Question: I have a Bootstrap list-group with several items in it, and a filter text box. When more than one item is added or removed from the group at the same time, the items get reordered.

In the removal case, all the remaining items are shifted to the top, and the removed items are shifted down for their animation. For example, suppose a list of three items: x, y, and z. The filter suddenly filters out x and z, leaving y in place. Item y gets placed into x's box, x into y's box, and then the second two boxes do their animation.
In the addition case, the items are placed in sorted order, the existing boxes are filled by the first n items of the sorted list, and then the remaining items get animated boxes below it. In our x, y, z list example, suppose x and z are already filtered out, and the only displayed item is y. When the filter is removed, x takes y's box, two boxes are created below and filled with y and z.
Here's a snippet of my code:
'''
render() {
let tables = this.state.tables;
let items = [];
for (let i in tables) {
let table = tables[i],
tableName = table.name,
tableId = encodeURIComponent(tableName.replace(/\s+/g, '-')),
isTableSelected = this.state.selectedTable && table.name === this.state.selectedTable.name,
show = tableMatchesFilter(table));
if (show) {
items.push(
<div> {/* wrap in div so we don't have to deal with animating padding */}
<ListGroupItem
className={classNames('list-group-item', {'active': isTableSelected })}
onClick={this.handleTableSelect.bind(this, tableId)}
itemKey={tableId} key={tableId} style={{whiteSpace: 'pre'}}
header={tableName}>
{table.description}
</ListGroupItem>
</div>
);
}
}
return ( {/* ... */}
<div ref='tableListGroup' className='list-group col-xs-12'>
<ReactCSSTransitionGroup transitionName='tableListGroup'>
{items}
</ReactCSSTransitionGroup>
</div>
{/* ... */}
);
}
'''
I'm trying to figure out how to get the items to stay in their boxes and have the correct boxes appear/disappear.
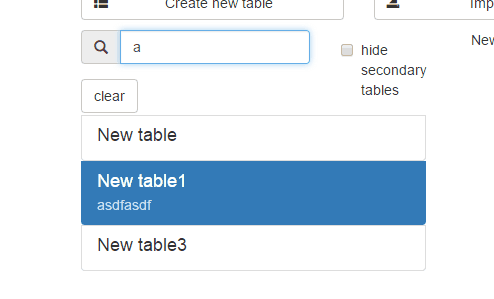
Answer: Make sure each 'div' of your 'items' has a unique 'key' attribute.